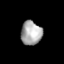
Tissue: lung
Cell type: Epithelial cells
Senescence score: 0.1577
Nuclear area (px): 492
Mean DAPI intensity: 168.5